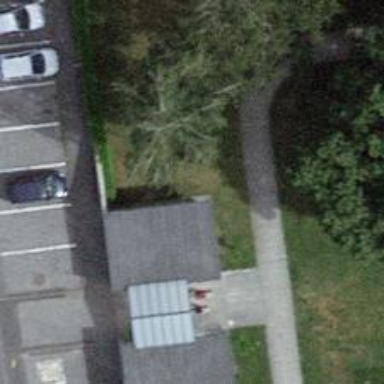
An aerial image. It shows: Toilets.